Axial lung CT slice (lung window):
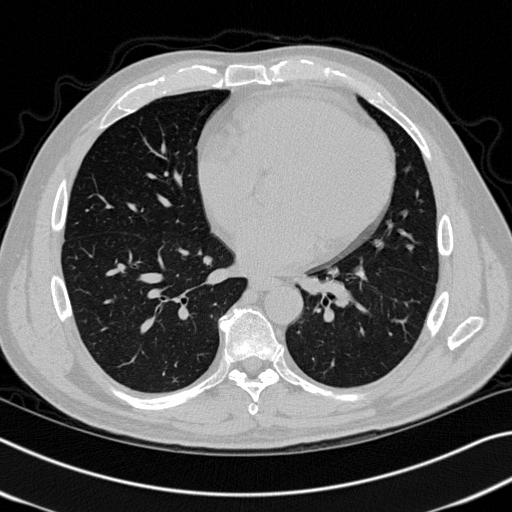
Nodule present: no